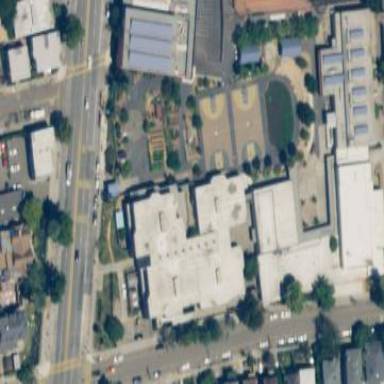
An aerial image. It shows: School building.